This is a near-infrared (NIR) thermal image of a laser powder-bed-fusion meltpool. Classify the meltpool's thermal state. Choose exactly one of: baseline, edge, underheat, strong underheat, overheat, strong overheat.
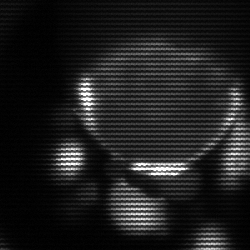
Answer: edge